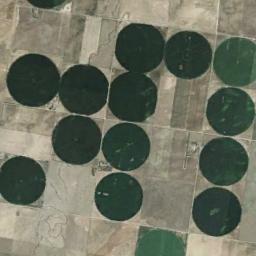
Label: circular_farmland